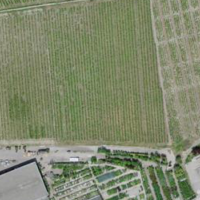
EUNIS habitat code: 40
Species observed at this site:
Lamium purpureum